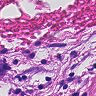
Metastatic tissue present: yes